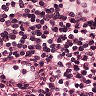
Metastatic tissue present: no